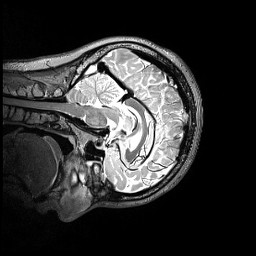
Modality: T2w
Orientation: sagittal
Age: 20
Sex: female
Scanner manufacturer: siemens
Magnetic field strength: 3 T
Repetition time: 3.2 s
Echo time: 0.565 s